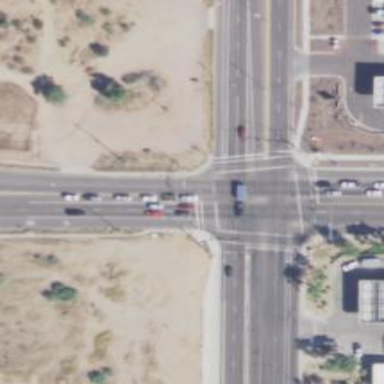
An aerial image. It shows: Solid stop line on the road.